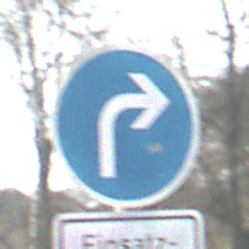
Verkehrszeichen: VorgeschriebeneFahrtrichtungRechts
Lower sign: BesondereFahrzeugeUndTransportgueter3
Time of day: MorningAfternoon
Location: Outdoor (Suburban)
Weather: PartlyCloudy
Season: NotSpecified
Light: Natural